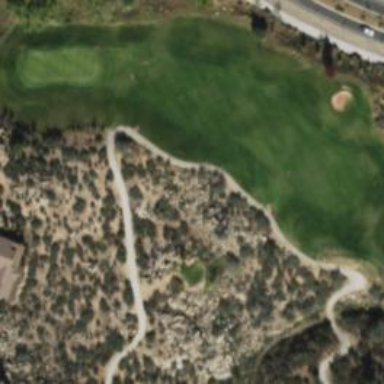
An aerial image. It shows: Rough grassy area used for golf.